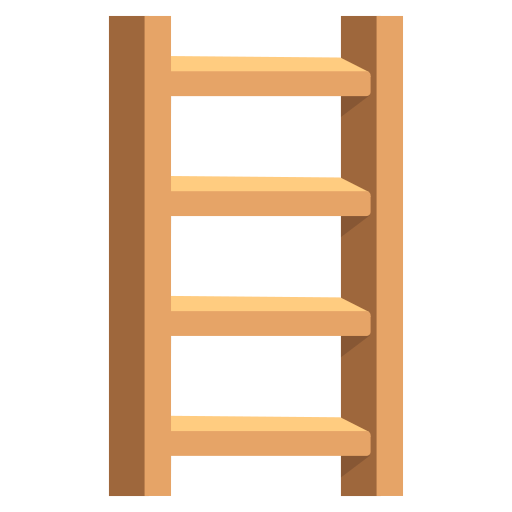
Emoji: 🪜